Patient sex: M
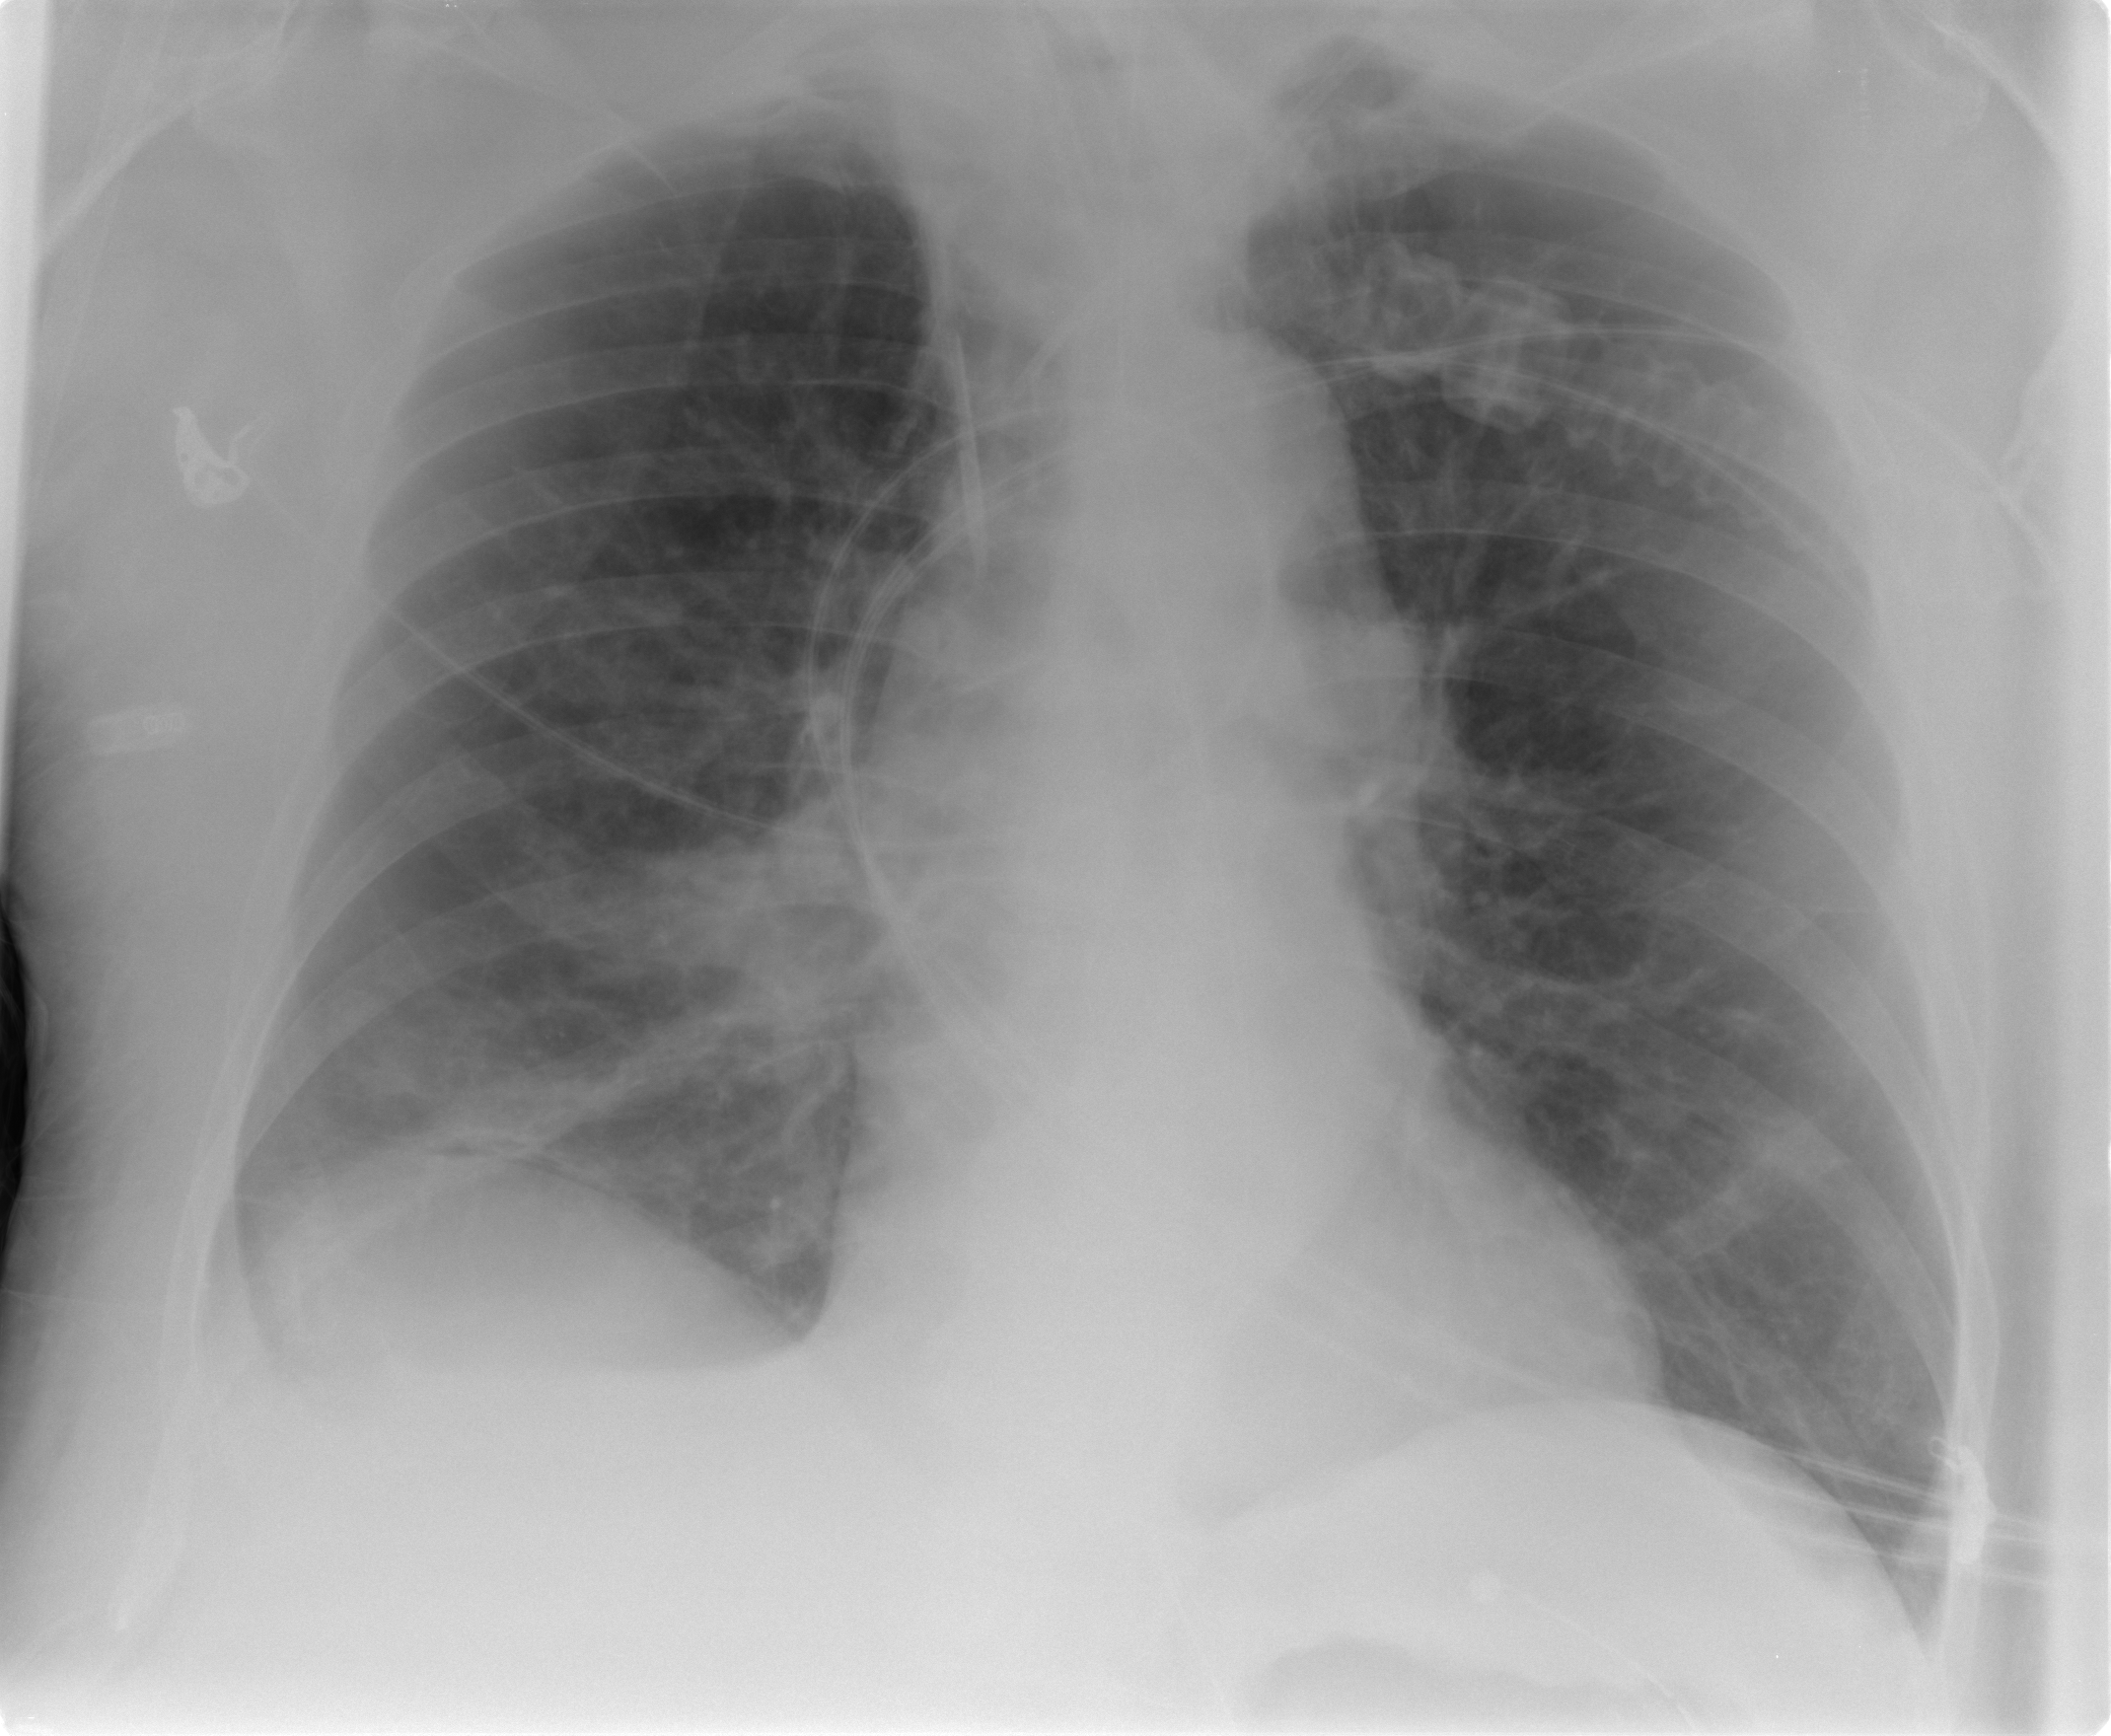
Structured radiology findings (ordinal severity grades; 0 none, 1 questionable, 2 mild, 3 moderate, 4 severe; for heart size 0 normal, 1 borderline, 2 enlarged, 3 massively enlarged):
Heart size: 0
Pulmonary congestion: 0
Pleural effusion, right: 3
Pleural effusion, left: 0
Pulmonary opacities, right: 0
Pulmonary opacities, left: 0
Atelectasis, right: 3
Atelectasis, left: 0